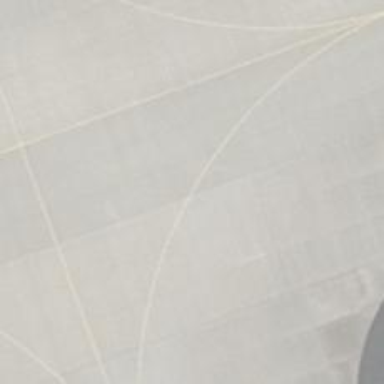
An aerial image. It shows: Concrete taxiway at the airport.